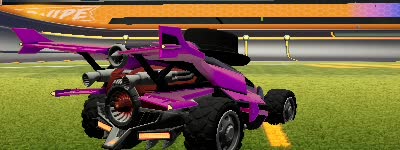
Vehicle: aftershock